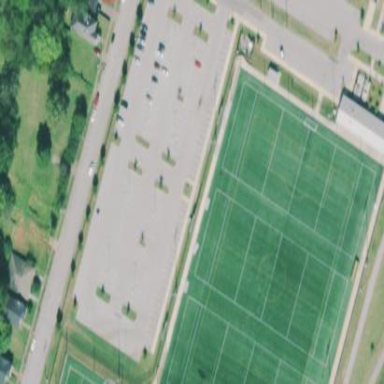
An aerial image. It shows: Rugby league pitch designated for leisure land use.